Question:
How can we show this dialler in our application to initiate a call
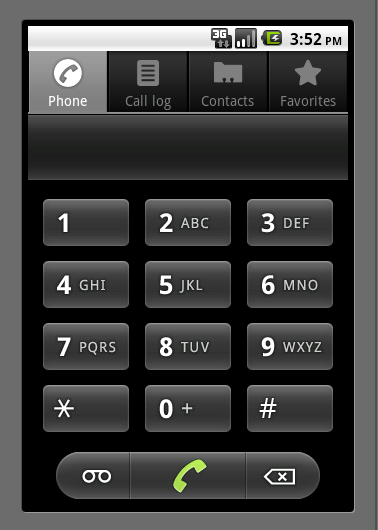
Answer: I wonder what so tough in this if i have to make a customized look of this..
A TabActivity with its TabHost above the frame content .
Edit Text with Background. cut the image and place it as a backgound of EditText . Change the Font of Text as you want
Cut each and every image make a griview of button or design in any way place images. control their click.
Append EditText content. On Dialer Button initiate call
'''
startActivity(new Intent(Intent.ACTION_CALL, Uri.parse("tel:" + myEditText.getText())));
'''
add permission
'''
< uses-permission android:name="android.permission.CALL_PHONE"/>
'''